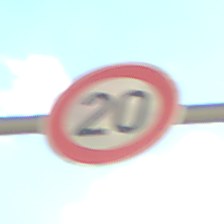
Verkehrszeichen: Geschwindigkeit20
Umgebung: Outdoor, Nature
Tageszeit: MorningAfternoon
Wetter: PartlyCloudy
Licht: Natural
Jahreszeit: NotSpecified
Kontrast: HighContrast